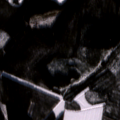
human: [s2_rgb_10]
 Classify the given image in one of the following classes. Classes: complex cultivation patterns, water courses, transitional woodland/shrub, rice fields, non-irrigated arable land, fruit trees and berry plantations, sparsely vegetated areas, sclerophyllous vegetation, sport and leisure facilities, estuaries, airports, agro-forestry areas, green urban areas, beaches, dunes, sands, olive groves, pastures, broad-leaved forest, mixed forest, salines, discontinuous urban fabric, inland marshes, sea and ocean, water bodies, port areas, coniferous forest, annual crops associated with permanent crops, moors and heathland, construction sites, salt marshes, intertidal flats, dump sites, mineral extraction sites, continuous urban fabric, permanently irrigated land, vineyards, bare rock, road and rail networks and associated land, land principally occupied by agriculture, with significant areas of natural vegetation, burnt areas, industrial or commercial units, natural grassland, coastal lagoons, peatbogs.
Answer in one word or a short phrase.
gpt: non-irrigated arable land, coniferous forest, mixed forest, transitional woodland/shrub